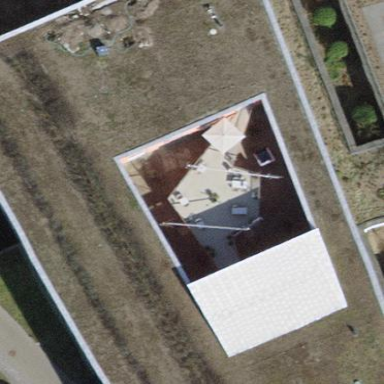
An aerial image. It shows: Part of hospital building.